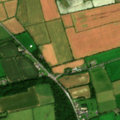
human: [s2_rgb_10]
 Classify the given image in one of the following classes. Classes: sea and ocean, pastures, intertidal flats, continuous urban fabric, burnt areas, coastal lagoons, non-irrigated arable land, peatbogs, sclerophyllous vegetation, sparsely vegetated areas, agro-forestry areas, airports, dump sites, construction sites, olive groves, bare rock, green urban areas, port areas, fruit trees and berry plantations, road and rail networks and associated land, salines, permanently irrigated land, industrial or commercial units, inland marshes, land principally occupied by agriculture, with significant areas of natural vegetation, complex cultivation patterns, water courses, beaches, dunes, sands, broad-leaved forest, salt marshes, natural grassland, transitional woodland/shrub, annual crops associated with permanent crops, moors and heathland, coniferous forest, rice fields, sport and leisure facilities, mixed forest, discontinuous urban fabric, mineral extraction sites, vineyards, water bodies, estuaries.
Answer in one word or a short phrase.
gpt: non-irrigated arable land, pastures, broad-leaved forest